Field crop: tomato
Growth stage: 2
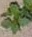
Species: solanum